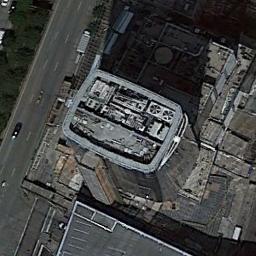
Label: commercial_area